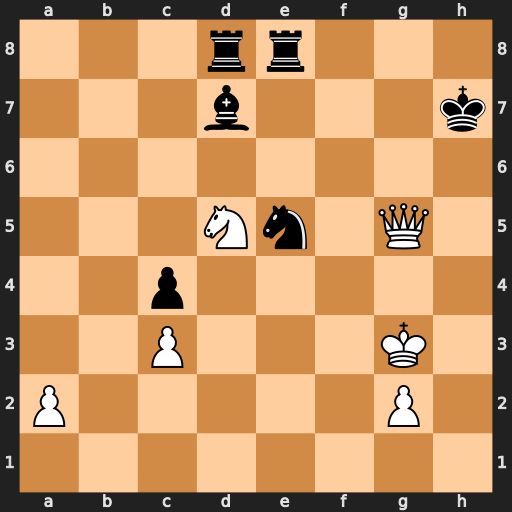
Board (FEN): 3rr3/3b3k/8/3Nn1Q1/2p5/2P3K1/P5P1/8
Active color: w
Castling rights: -
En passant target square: -
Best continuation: Nf6+ Kh8 Qh6#